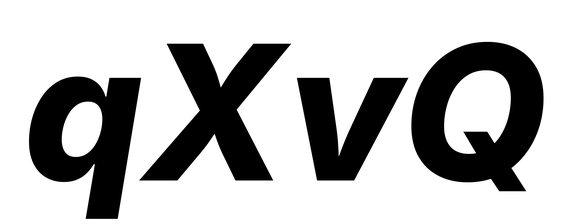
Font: Inter-Italic_ExtraBold_Italic